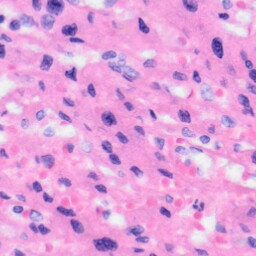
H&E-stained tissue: Liver